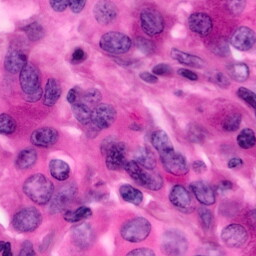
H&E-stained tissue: Pancreatic